Question: I have used the d2rq utility to create .ttl files and then have imported it in MarkLofgic but unable to get the desired results.
Moreover my data looks like this.
How can I create Triples from MySql Data to be used for Querying in SPARQL in MarkLogic. SOmeone suggested that I should Consider Primary key values as subject, column names as Predicates & cell values as objects to convert into triples, but How ?
Thanks & Regards
Swapneel GOLAPKAR
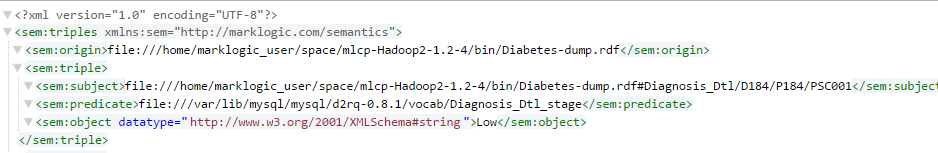
Answer: What you are showing there, are triples in the format that MarkLogic stores them in the database. Make sure to enable the 'triple index' from Admin ui for that database to be able to use SPARQL on them.
Once enabled you can run commands like 'count(cts:triples())' from QConsole to see how many triples have been loaded, and run SPARQL from there as well.
You can also connect to the '/v1/graphs/sparql' <URL>.
Regarding how data should look as triples, given two sample records like below (expressed as XML for convenience):
'''
<Drug_Dtl>
<Drug_ID>D001</Drug_ID>
<Drug_name>Glyburide 5 mg</Drug_name>
<Brand_name>Diabeta</Brand_name>
<Brand>Novo Nordisk</Brand>
<strength>5 mg</strength>
<NoOfPills>1</NoOfPills>
<TotalDailyDose>5 mg</TotalDailyDose>
<Cost>$51</Cost>
<DailyPills>1</DailyPills>
</Drug_Dtl>
<Prescriber>
<PrescriberId>PSC001</PrescriberId>
<PrescriberName>Wa&#x200C;&#x200B;yne</PrescriberName>
<Prescriber_Address>7 Elgar Center</Prescriber_Address>
<City>Chicago</City>
<State>Illinois</State>
</Prescriber>
'''
I would expect triples similar to (expressed as turtle for convenience):
'''
<D001> <Drug_name> "Glyburide 5 mg".
<D001> <Brand_name> "Diabeta".
<D001> <Brand> "Novo Nordisk".
<D001> <strength> "5 mg".
<D001> <NoOfPills> "1".
<D001> <TotalDailyDose> "5 mg".
<D001> <Cost> "$51".
<D001> <DailyPills> "1".
<PSC001> <PrescriberName> "Wa&#x200C;&#x200B;yne".
<PSC001> <Prescriber_Address> "7 Elgar Center".
<PSC001> <City> "Chicago".
<PSC001> <State> "Illinois".
'''
HTH!